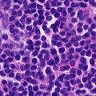
Metastatic tissue present: no